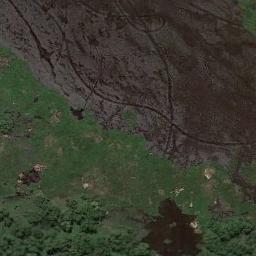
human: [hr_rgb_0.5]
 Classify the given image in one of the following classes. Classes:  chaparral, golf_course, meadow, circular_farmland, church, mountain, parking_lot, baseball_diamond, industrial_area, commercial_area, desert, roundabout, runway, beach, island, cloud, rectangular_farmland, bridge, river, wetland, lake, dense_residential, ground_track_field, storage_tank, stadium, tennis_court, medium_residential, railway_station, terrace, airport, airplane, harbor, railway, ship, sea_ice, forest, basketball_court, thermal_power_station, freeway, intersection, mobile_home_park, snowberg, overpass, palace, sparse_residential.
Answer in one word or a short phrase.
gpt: wetland